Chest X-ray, PA view. Patient: 47 years old, sex M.
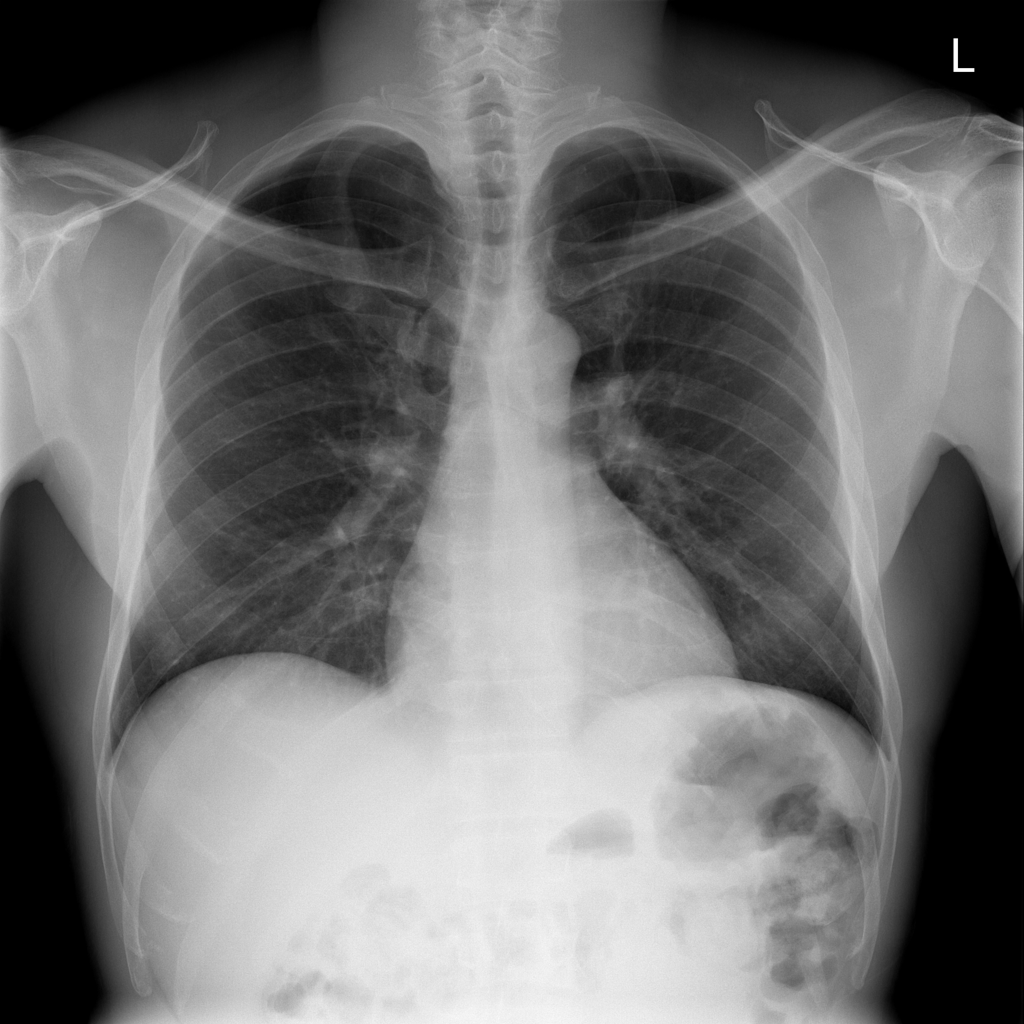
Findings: No Finding